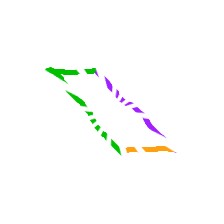
Shape: parallelogram